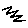
Label: zigzag